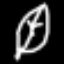
Label: leaf